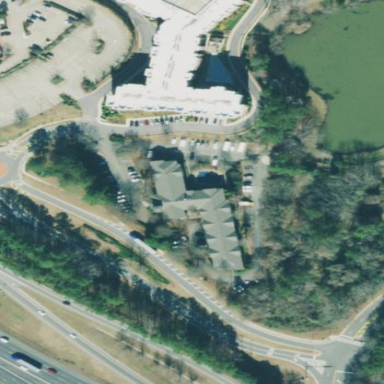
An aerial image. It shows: Hipped roof building serving as hotel.